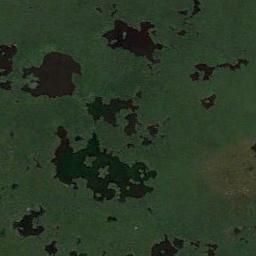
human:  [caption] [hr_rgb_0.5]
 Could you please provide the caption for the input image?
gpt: There are many different shapes and sizes of water around the wetlands .

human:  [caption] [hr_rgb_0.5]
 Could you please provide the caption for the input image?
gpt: The surface of the lake in a wetland is covered with a large dense dark green and light green mixed plants .

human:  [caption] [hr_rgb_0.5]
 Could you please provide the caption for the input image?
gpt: The wetland consists of green plants and water .

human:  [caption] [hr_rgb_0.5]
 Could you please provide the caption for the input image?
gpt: There are small creeks in the middle of this wetland .

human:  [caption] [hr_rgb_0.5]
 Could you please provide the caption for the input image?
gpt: There are many green areas and some water areas on the wetland .